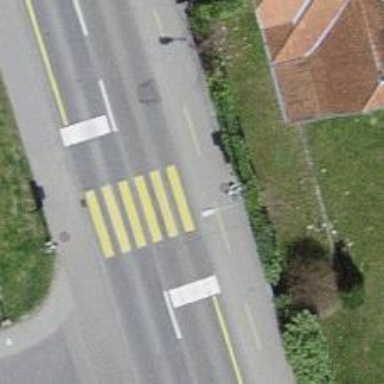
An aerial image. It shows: Kerb serving as barrier.